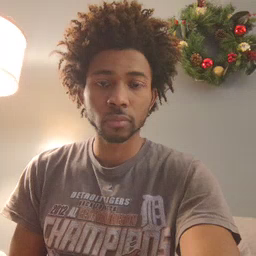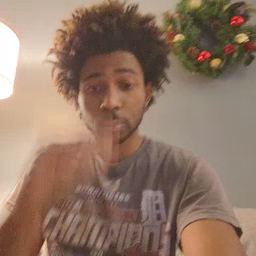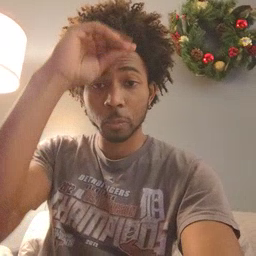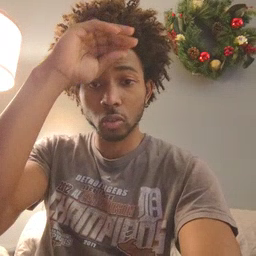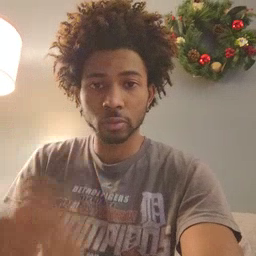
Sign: boy